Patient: sex M, age 54
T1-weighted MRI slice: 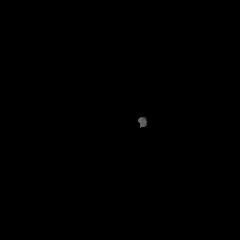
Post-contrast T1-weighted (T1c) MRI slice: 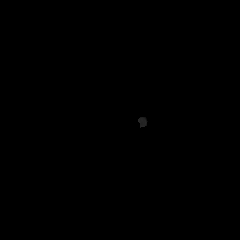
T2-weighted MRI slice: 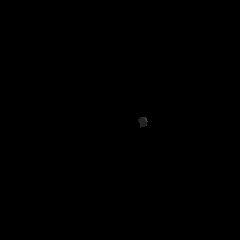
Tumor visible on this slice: no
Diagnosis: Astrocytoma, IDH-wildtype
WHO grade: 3